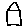
Label: house